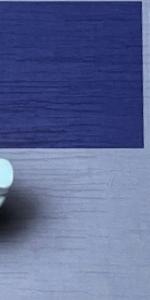
Label: Empty